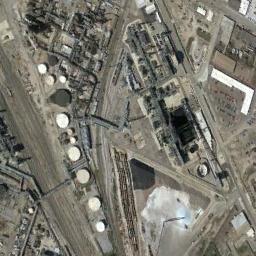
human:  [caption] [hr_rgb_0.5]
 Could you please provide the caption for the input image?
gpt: There are seven white storage tanks and a dozen black storage tanks on the lawn .

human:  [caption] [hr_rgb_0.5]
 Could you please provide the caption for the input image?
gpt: There are many storage tanks on the bare land next to buildings .

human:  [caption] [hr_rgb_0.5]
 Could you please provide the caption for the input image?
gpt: There are many buildings of different sizes next to the storage tanks .

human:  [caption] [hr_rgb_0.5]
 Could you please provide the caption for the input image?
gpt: There are many neatly arranged storage tanks and many pipelines in the factory .

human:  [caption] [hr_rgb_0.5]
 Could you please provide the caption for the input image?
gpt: There are several storage tanks and some pipelines .